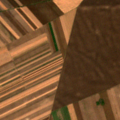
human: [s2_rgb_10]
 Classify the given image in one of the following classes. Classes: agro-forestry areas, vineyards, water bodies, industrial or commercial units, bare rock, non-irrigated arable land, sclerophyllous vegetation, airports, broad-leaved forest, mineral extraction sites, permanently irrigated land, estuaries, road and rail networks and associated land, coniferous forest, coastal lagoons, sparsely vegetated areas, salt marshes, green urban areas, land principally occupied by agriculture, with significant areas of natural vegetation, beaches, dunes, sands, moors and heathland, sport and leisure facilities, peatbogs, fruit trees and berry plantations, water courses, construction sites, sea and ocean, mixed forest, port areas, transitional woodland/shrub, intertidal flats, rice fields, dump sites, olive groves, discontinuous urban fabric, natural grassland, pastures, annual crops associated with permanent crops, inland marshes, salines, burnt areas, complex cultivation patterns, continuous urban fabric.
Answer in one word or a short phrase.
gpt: non-irrigated arable land